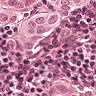
Metastatic tissue present: yes